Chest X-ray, PA view. Patient: 23 years old, sex M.
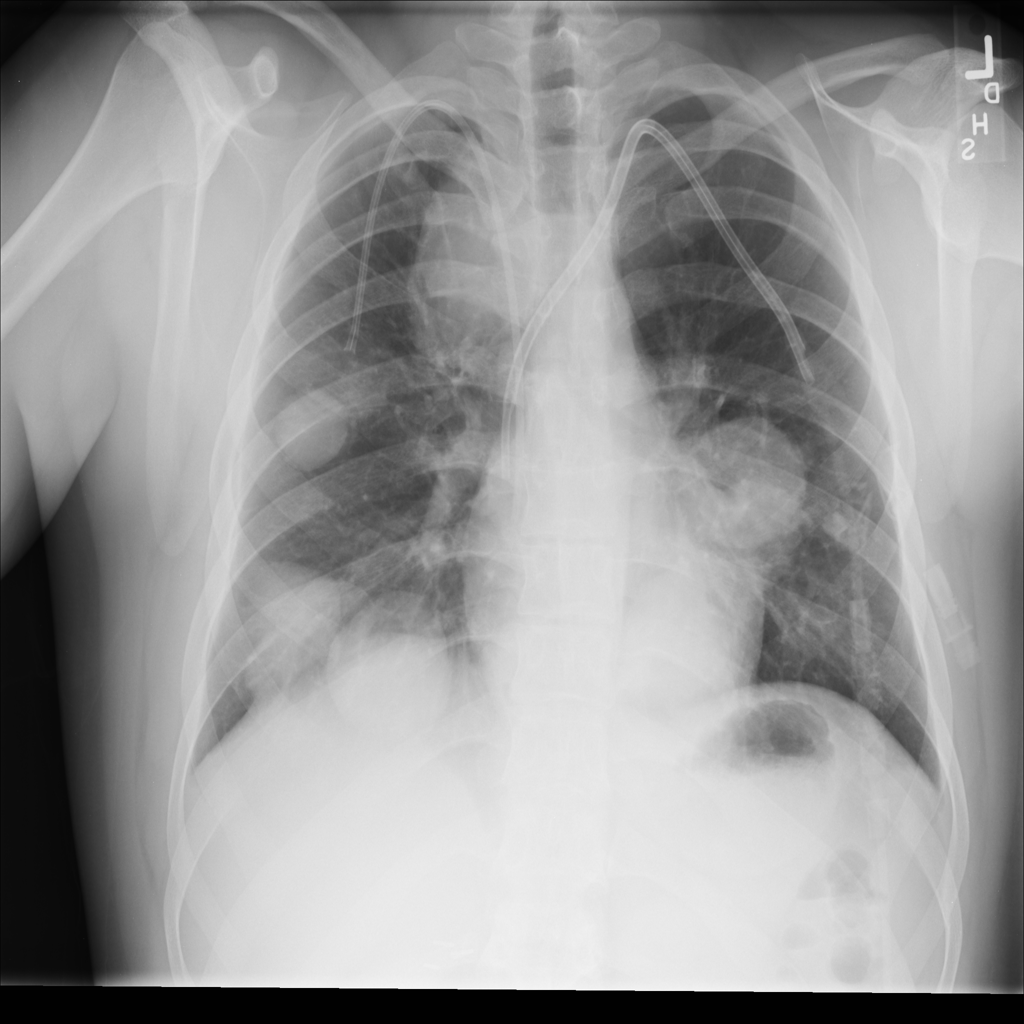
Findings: Mass